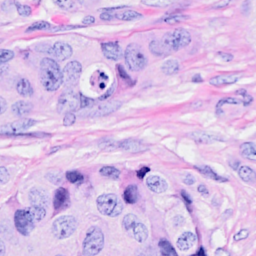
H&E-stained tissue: Breast